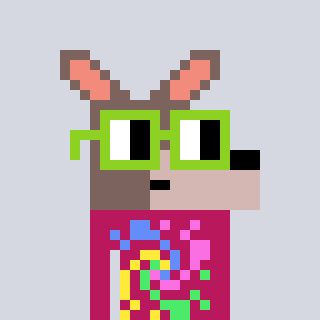
a pixel art character with square light green glasses, a kangaroo-shaped head and a darkpink-colored body on a cool background